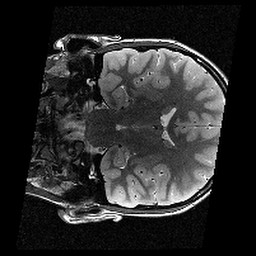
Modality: T2w
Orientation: coronal
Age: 12
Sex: male
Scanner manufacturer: siemens
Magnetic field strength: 3 T
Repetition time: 8.46 s
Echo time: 0.067 s